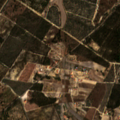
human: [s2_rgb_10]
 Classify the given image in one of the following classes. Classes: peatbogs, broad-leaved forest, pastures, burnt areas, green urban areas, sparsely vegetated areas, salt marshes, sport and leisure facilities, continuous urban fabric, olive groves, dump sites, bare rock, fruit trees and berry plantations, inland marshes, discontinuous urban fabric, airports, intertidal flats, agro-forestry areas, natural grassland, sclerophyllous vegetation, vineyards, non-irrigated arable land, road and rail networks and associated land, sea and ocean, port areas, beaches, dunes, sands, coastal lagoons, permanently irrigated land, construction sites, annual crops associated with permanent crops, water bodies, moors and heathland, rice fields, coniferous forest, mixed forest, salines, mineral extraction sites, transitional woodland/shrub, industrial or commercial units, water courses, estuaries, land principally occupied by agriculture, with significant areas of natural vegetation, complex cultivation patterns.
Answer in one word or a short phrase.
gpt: pastures, complex cultivation patterns, broad-leaved forest, coniferous forest, mixed forest, transitional woodland/shrub